Brain MRI, modality: hrT2
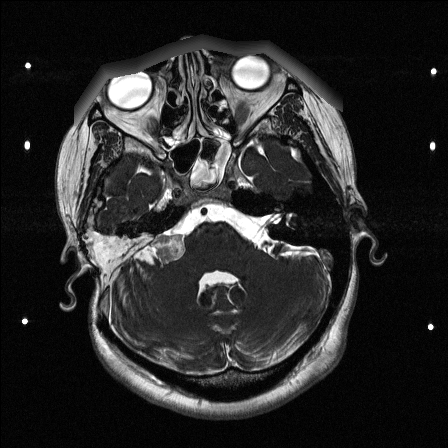